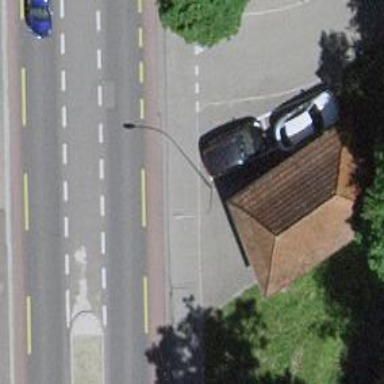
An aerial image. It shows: Platform for public transport on the road.